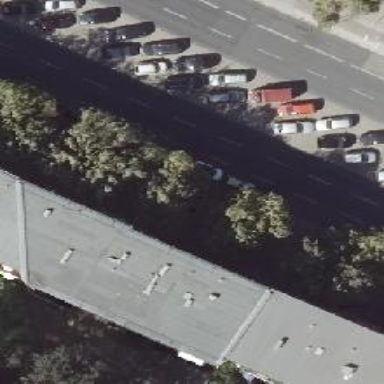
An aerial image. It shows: Secondary road with asphalt surface. It has cycle track on the right side and parking lane on the right side.